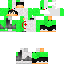
A female human skin with green skin, wearing brown long hair dressed in a green hoodie and black pants, featuring a closed mouth.